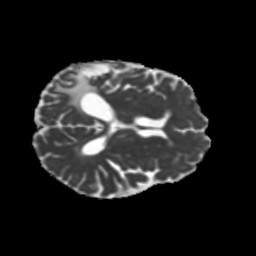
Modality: MD
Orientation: axial
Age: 58
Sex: female
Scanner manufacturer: siemens
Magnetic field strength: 3 T
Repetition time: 5.25 s
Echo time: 0.08 s